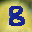
Label: 8